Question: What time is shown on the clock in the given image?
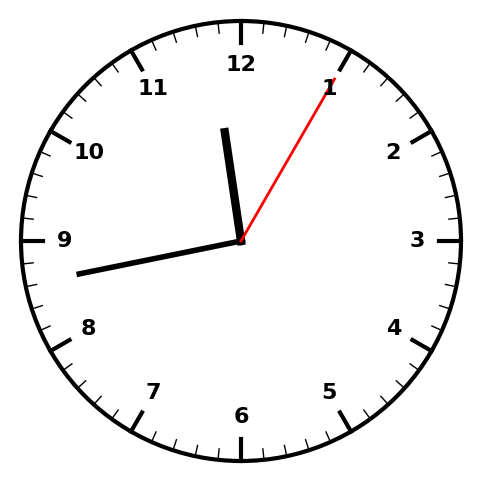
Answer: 11:43:05